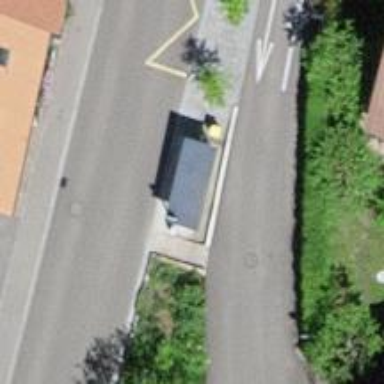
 serving as platform for public transportation."